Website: slack
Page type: billing-address
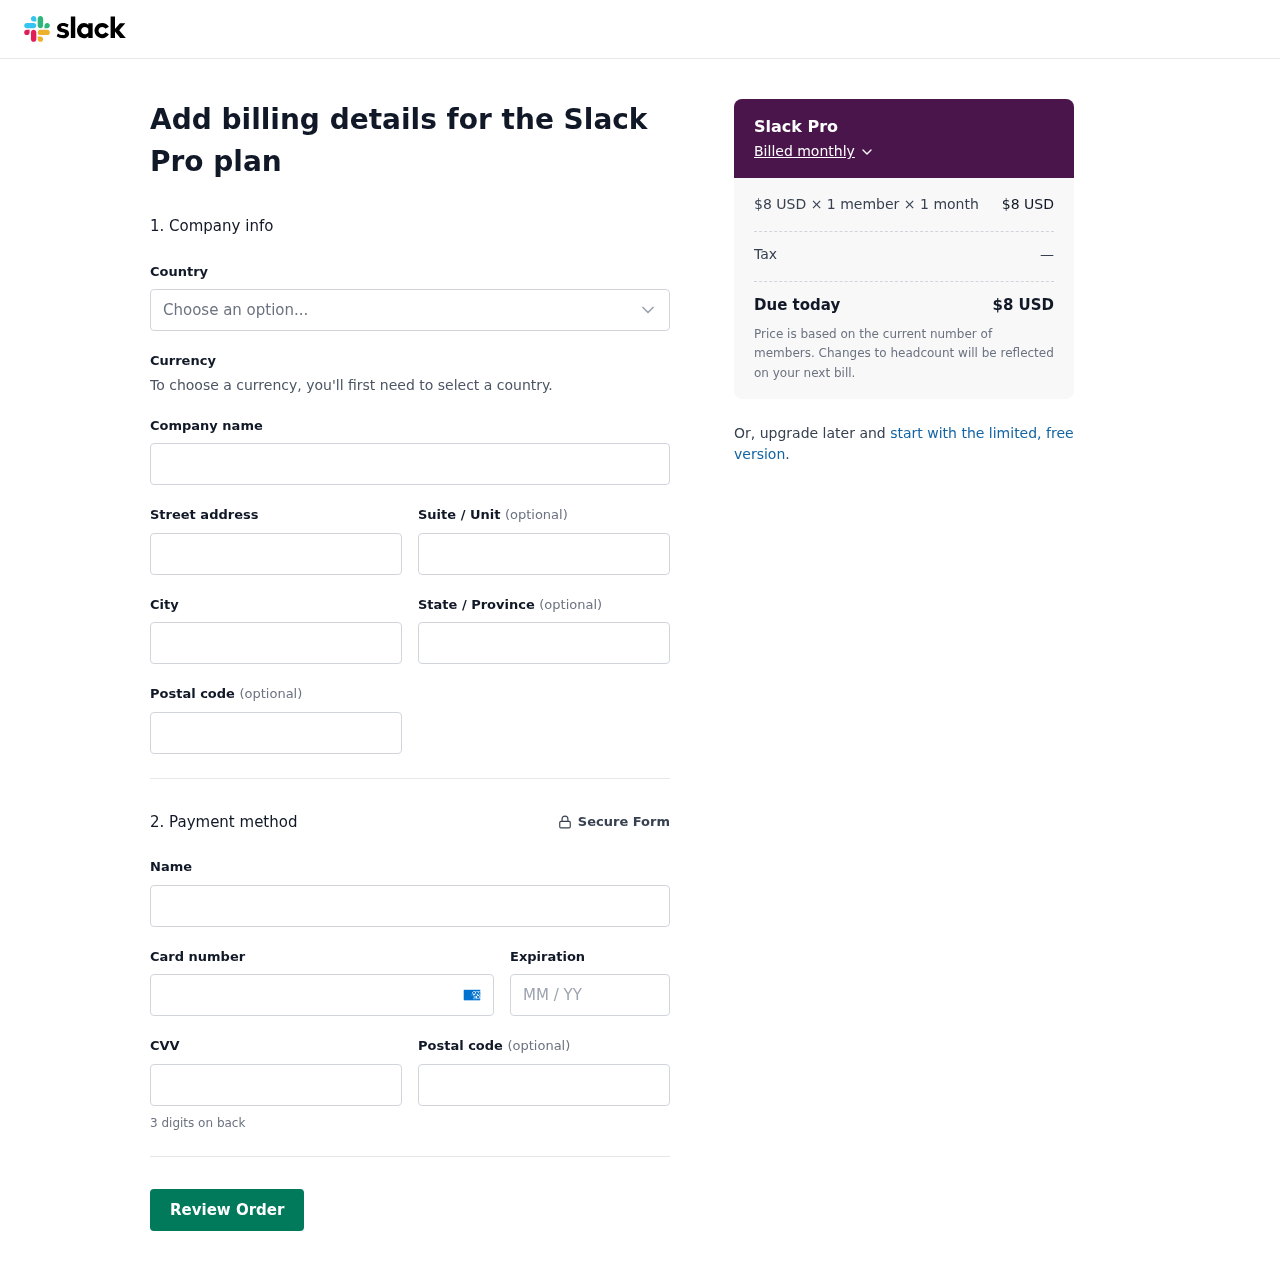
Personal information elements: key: PII_CARD_CVV
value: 6039
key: PII_CARD_EXPIRY
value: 11/30
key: PII_CARD_NUMBER
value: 3414 1411 0895 316
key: PII_CITY
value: Port Dana
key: PII_COUNTRY
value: United States
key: PII_FULLNAME
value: Michelle Conley
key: PII_POSTCODE
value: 42880
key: PII_POSTCODE2
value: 64739
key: PII_STATE
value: MH
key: PII_STREET
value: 5914 Cunningham Station
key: PII_STREET2
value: Apt. 726
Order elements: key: ORDER_PLAN_PRICE
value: $8 USD
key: ORDER_NUM_MEMBERS
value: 1 member
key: ORDER_NUM_MONTHS
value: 1 month
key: ORDER_SUBTOTAL
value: $8 USD
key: ORDER_TAX
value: —
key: ORDER_TOTAL
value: $8 USD